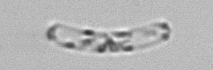
Label: Guinardia_striata